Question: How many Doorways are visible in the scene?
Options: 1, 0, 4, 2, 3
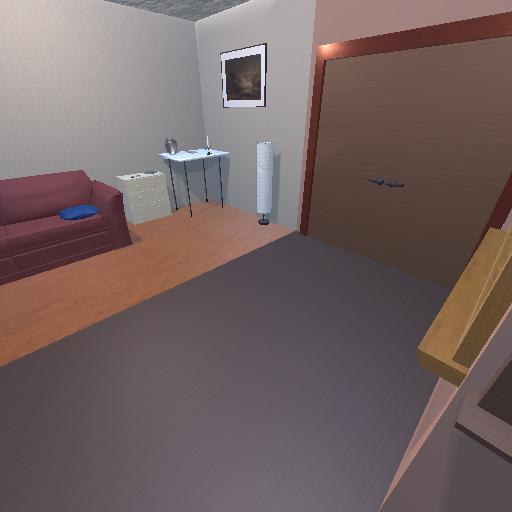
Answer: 1